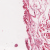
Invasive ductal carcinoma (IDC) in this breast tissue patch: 0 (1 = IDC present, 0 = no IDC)